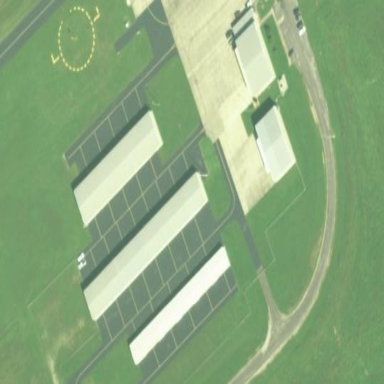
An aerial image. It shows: Hangar at the airport.